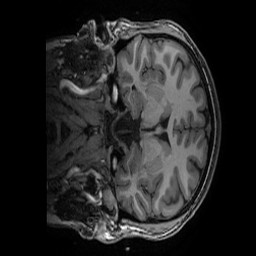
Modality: T1w
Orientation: coronal